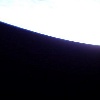
Label: space